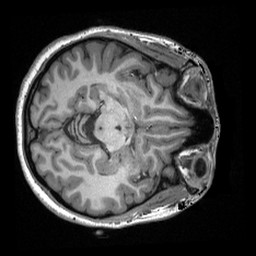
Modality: T1w
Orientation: axial